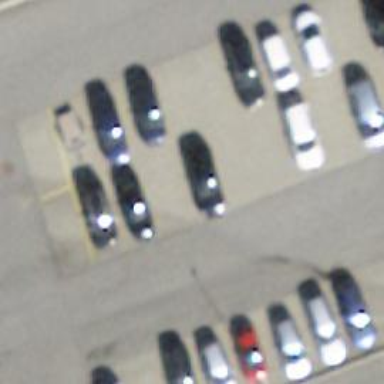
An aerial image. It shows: Parking area with surface.